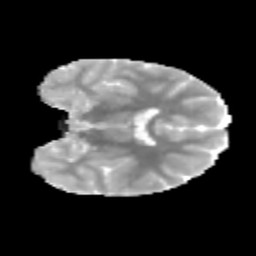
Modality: MD
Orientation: coronal
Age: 9
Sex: male
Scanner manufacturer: siemens
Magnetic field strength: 3 T
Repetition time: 3.8 s
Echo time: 0.07 s